Field crop: maize
Growth stage: 2
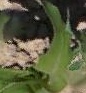
Species: maize